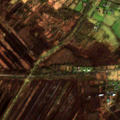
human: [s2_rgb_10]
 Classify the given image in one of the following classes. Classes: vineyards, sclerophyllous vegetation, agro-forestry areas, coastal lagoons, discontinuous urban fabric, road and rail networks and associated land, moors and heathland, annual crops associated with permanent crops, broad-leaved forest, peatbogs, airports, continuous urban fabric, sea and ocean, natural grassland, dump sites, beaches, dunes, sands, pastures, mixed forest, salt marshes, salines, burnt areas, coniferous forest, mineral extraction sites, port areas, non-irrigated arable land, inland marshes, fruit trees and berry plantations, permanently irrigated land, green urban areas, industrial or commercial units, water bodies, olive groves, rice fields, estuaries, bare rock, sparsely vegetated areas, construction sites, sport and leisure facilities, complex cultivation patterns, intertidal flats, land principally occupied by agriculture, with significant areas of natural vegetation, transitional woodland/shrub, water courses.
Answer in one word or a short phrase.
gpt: non-irrigated arable land, pastures, peatbogs